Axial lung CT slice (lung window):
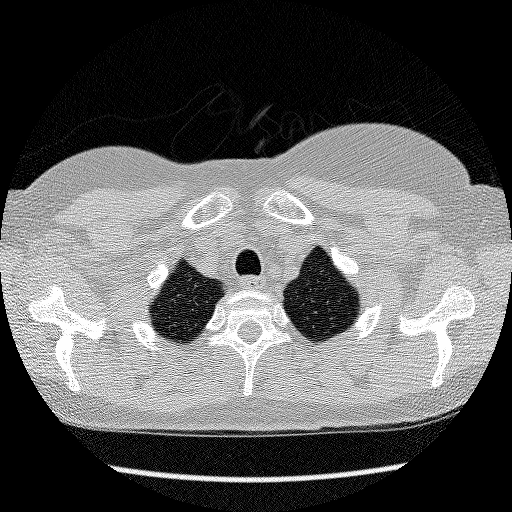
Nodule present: no